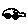
Label: car